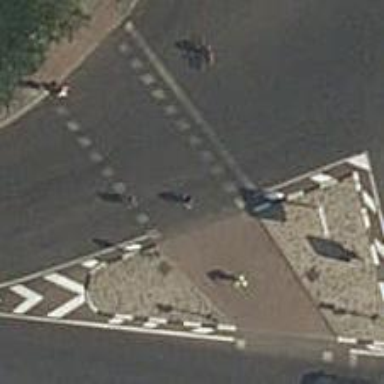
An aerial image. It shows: Road with traffic signals at the crossing.